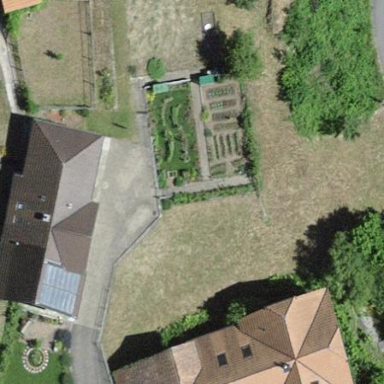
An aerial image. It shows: Garden that is leisure land.